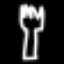
Label: fork